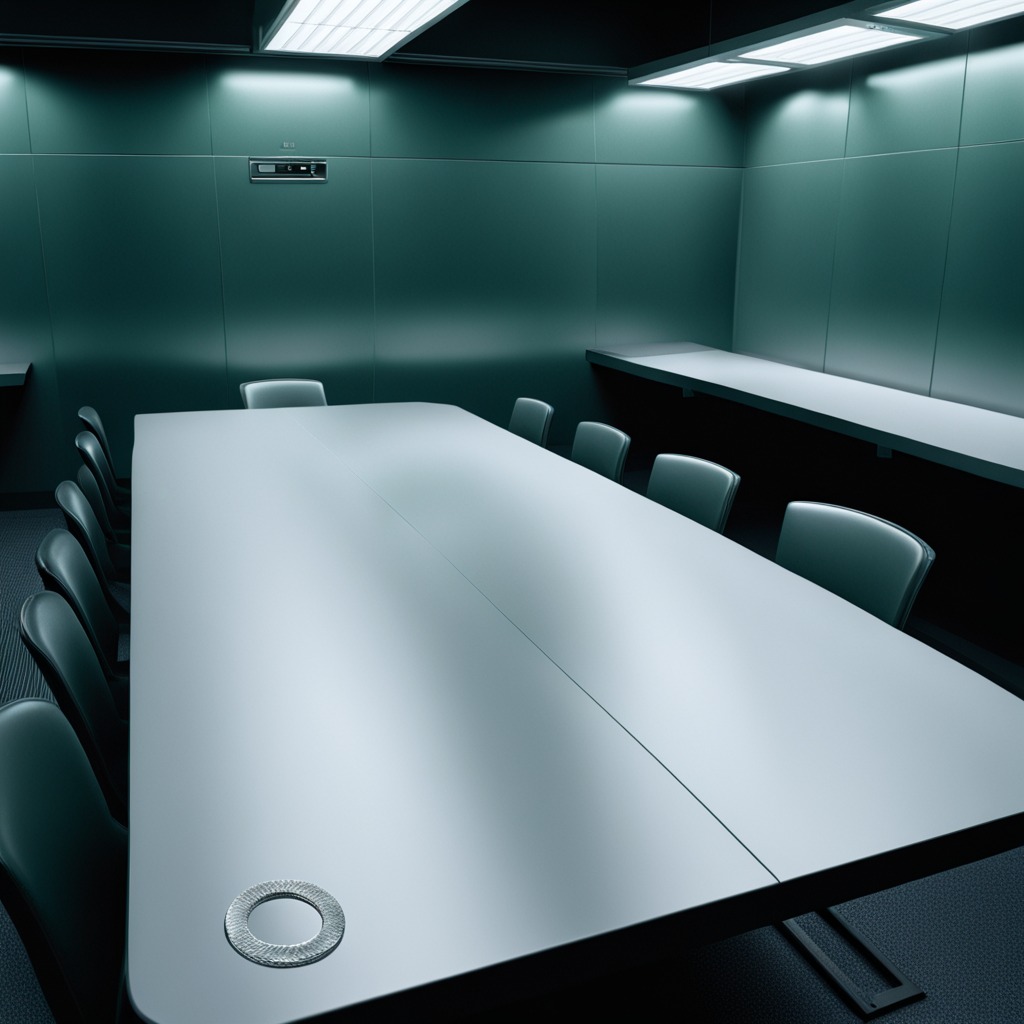
A flat metal washer lies on a clean empty table in a railway signal maintenance room lit by harsh overhead fluorescents.